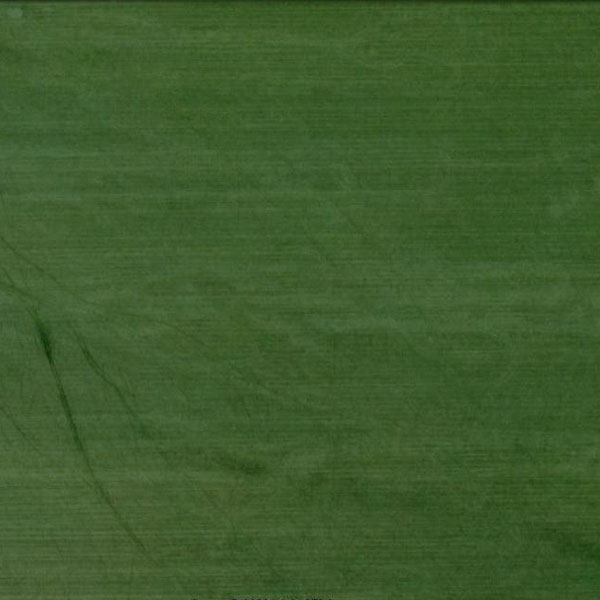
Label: Meadow